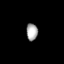
Tissue: lung
Cell type: T cells
Senescence score: 0.6273
Nuclear area (px): 192
Mean DAPI intensity: 166.839